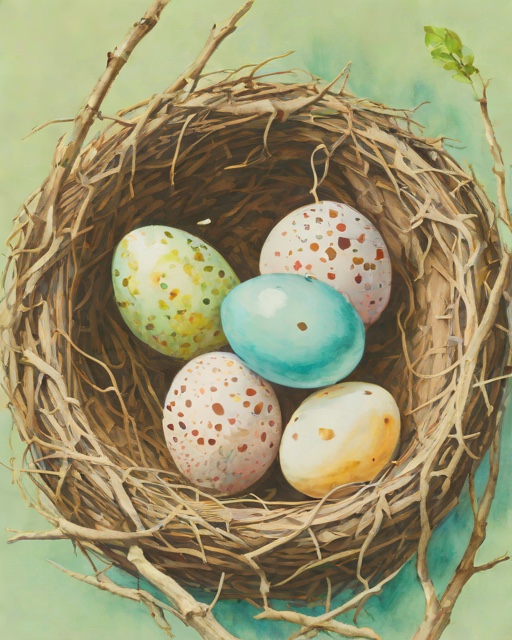
Category: Easter